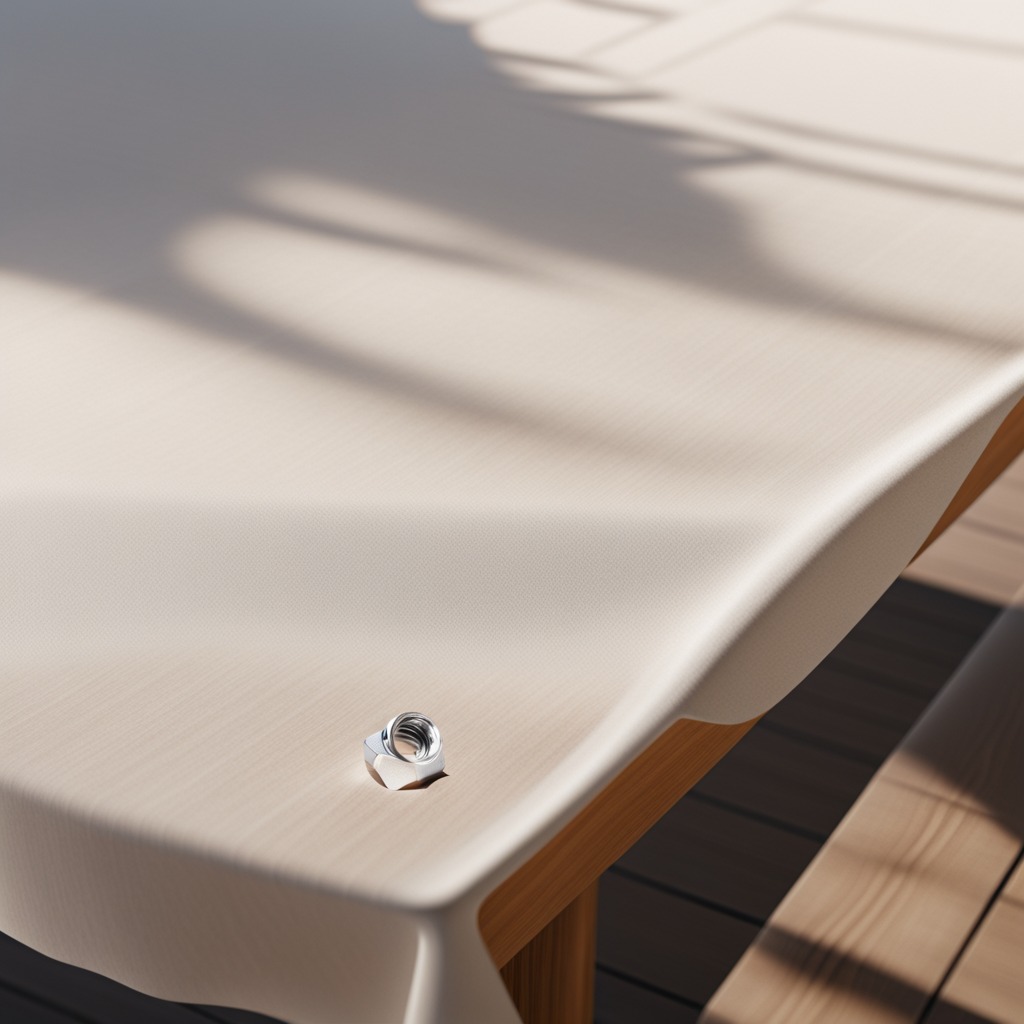
A metal nut is lying on a wooden table in an outdoor workshop during daytime bright natural light soft shadows worn but beneath the cloth.